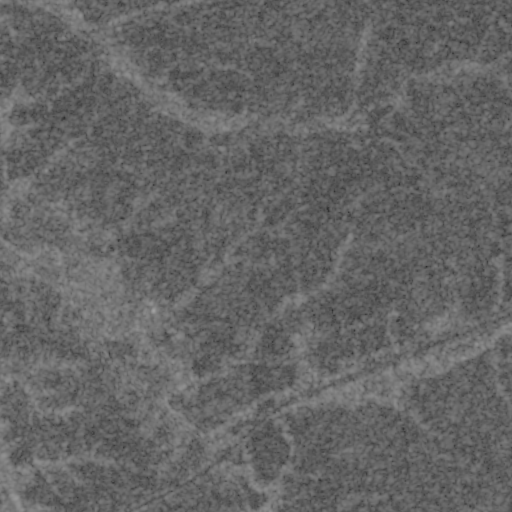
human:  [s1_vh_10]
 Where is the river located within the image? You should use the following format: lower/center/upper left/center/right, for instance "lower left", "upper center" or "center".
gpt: The river is located in the lower center of the image.
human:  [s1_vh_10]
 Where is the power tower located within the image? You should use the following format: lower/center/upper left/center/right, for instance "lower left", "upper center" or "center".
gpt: There is no power tower in the image.

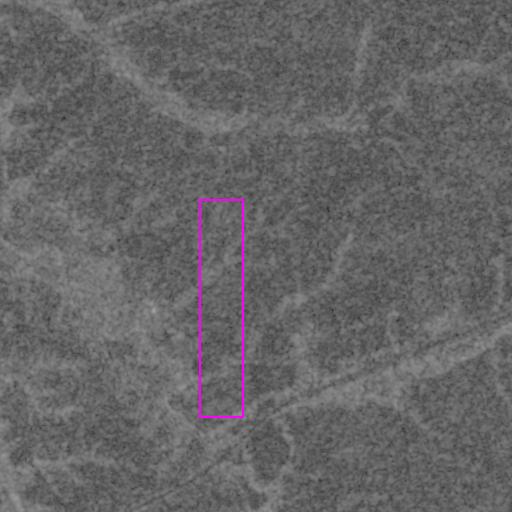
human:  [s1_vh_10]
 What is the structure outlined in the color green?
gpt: There is no green outline.
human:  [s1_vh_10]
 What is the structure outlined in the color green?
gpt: There is no structure outlined in green.